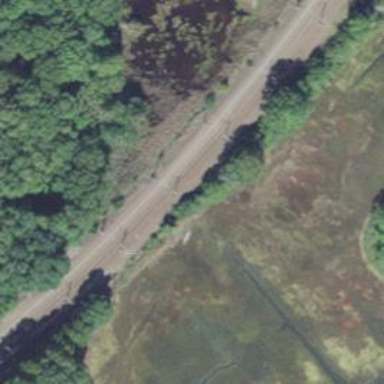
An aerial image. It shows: Railway track with contact line for electrification.